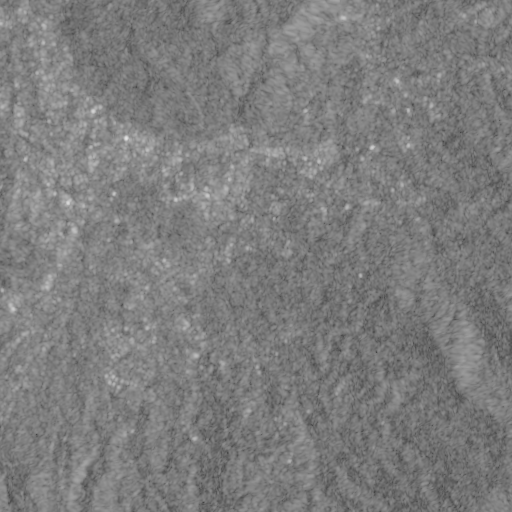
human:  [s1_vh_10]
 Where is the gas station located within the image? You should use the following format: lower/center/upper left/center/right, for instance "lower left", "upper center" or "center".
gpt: The gas station is located in the upper left of the image.
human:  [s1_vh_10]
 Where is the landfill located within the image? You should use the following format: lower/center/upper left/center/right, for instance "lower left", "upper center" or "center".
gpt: The landfill is located in the center left of the image.
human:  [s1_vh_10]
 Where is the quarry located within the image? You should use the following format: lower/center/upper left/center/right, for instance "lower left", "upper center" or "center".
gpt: The quarry is located in the upper right of the image.
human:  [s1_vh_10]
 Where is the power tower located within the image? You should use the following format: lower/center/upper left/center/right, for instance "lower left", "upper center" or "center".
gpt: There is no power tower in the image.

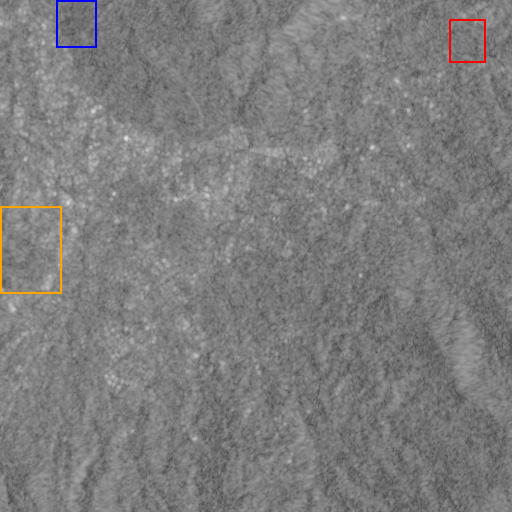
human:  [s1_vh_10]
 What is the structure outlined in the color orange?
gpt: The structure outlined in orange is a landfill.
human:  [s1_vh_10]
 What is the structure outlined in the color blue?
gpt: The structure outlined in blue is a park.
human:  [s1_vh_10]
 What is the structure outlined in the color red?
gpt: The structure outlined in red is a quarry.
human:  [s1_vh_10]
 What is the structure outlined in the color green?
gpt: There is no green outline.